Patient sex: F
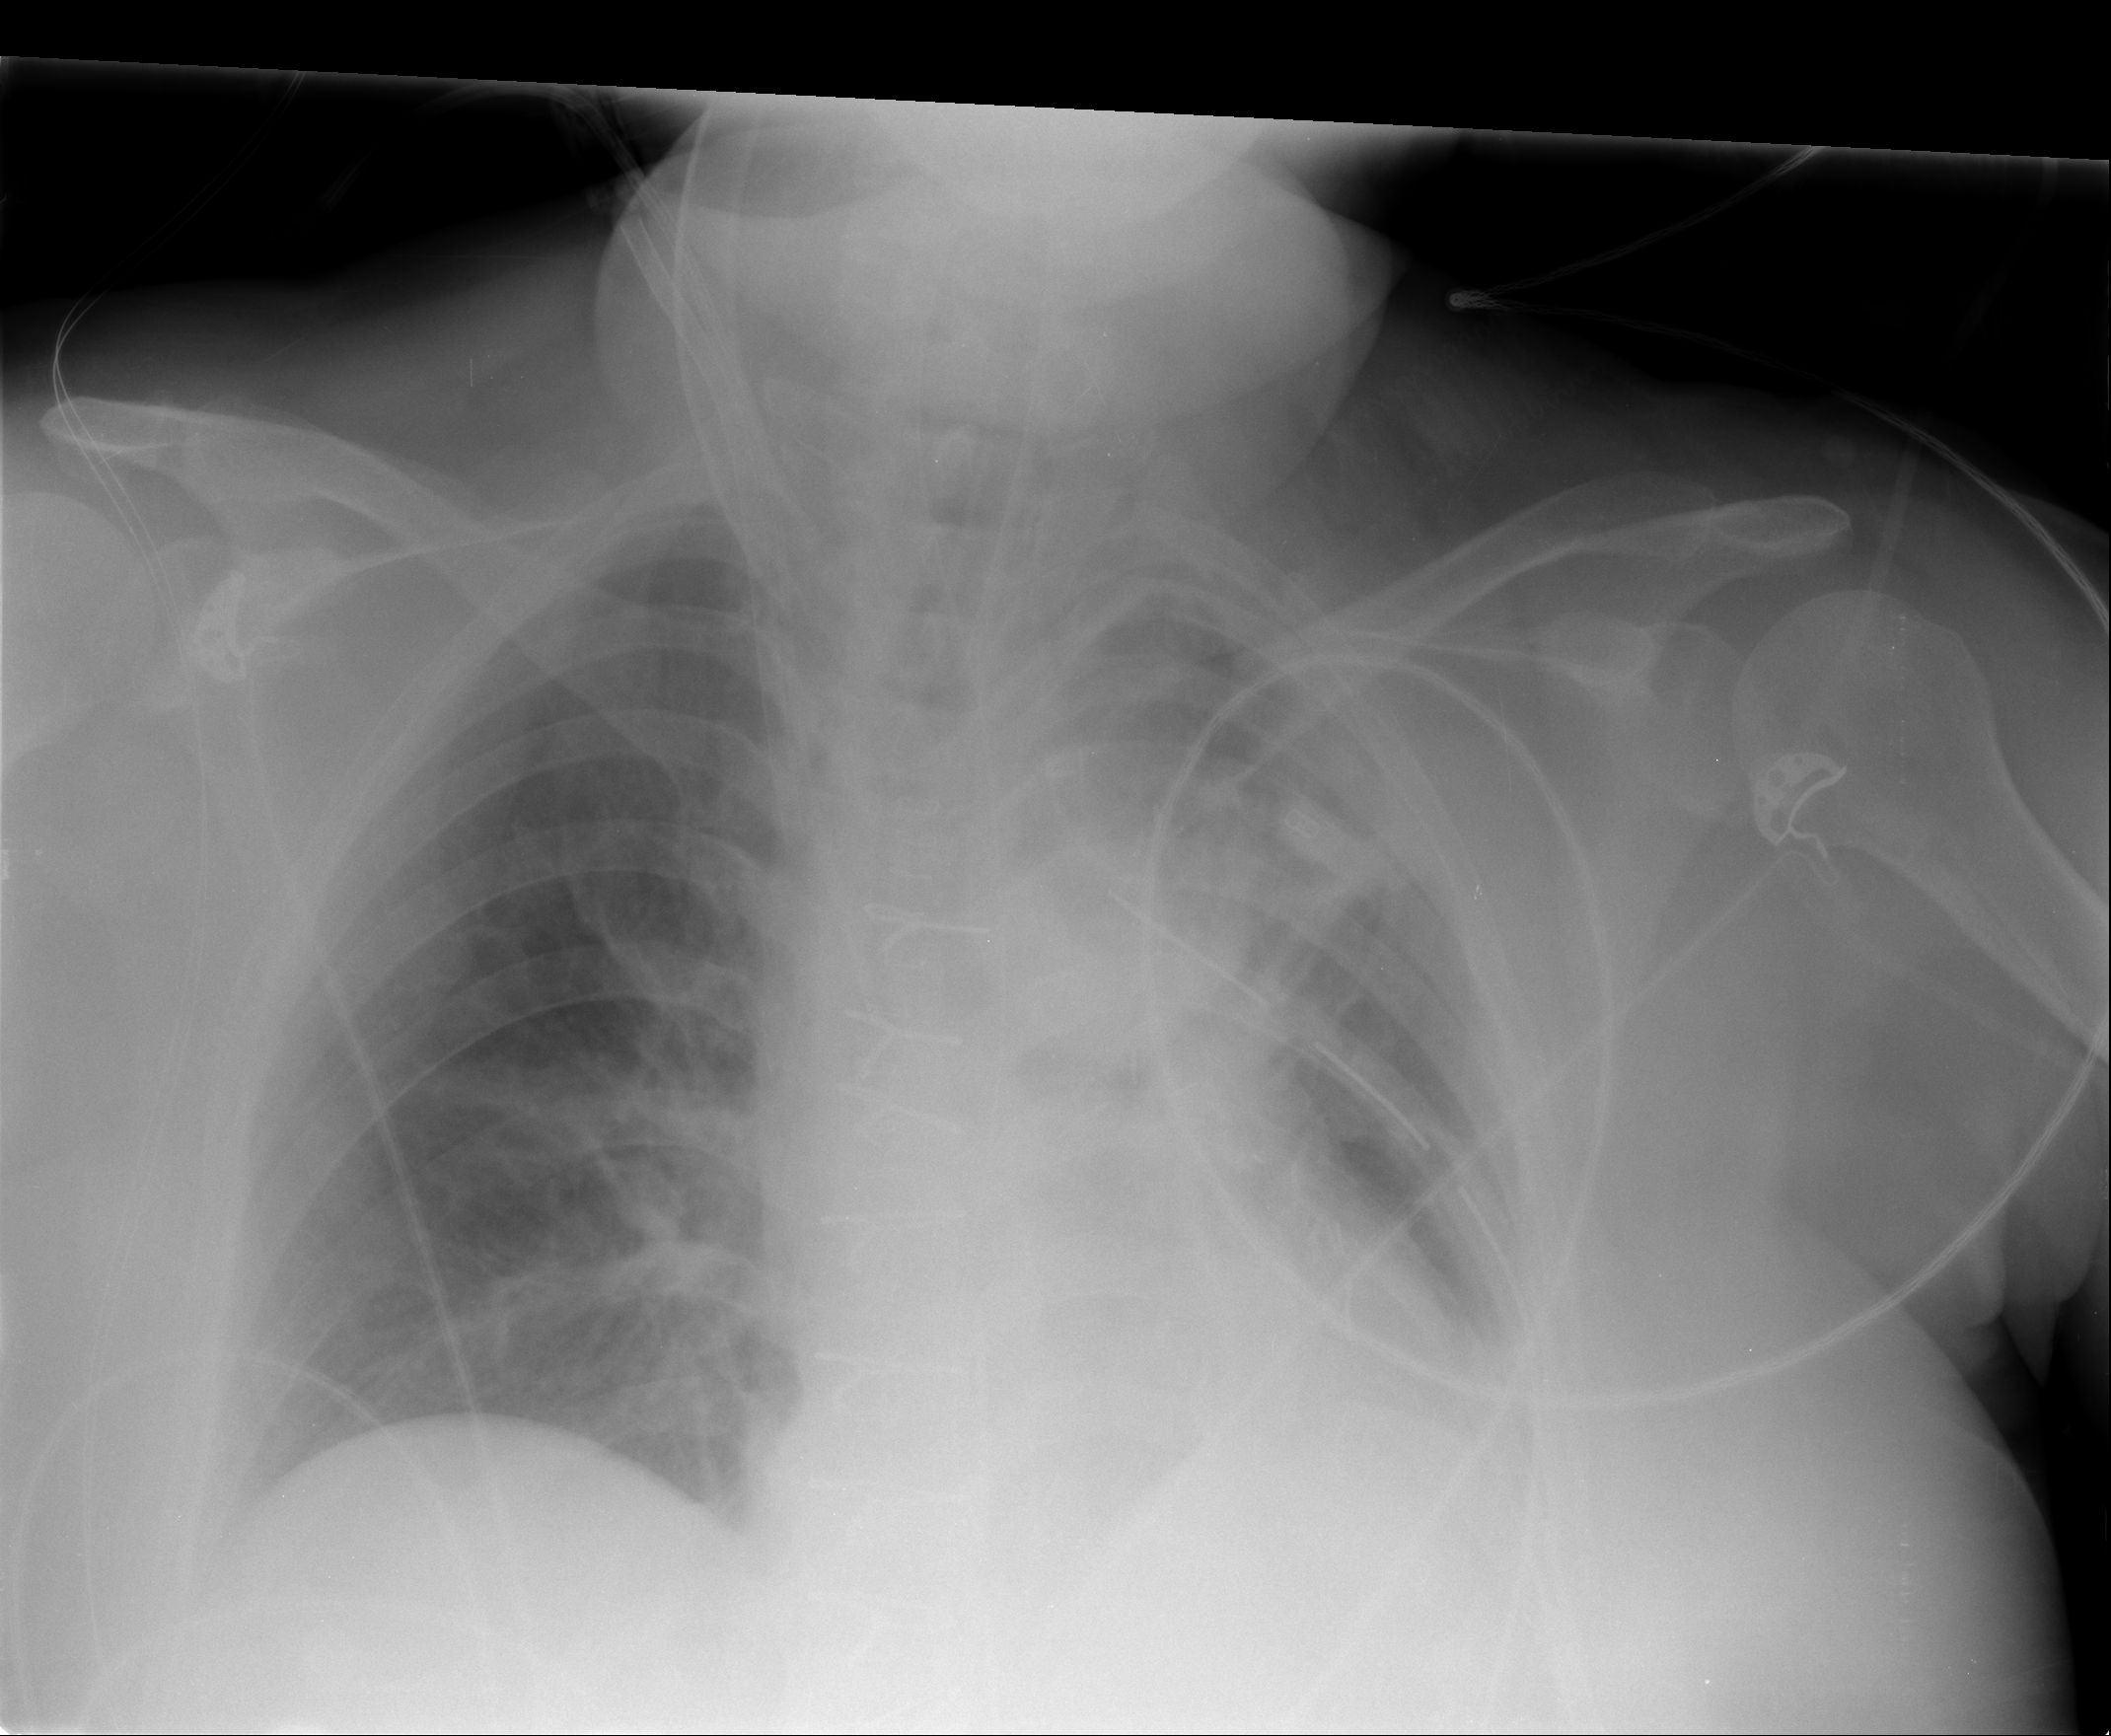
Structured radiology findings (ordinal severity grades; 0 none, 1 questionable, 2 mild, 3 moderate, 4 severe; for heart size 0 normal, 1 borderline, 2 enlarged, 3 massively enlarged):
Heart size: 0
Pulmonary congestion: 1
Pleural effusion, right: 0
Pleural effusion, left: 1
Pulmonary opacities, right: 0
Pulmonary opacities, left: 0
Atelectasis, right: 0
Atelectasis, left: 2